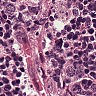
Metastatic tissue present: no